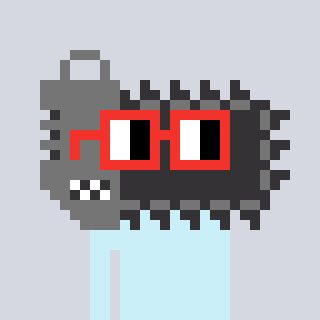
a pixel art character with square red glasses, a chainsaw-shaped head and a bluegrey-colored body on a cool background